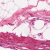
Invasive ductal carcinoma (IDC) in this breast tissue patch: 0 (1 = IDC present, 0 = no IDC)